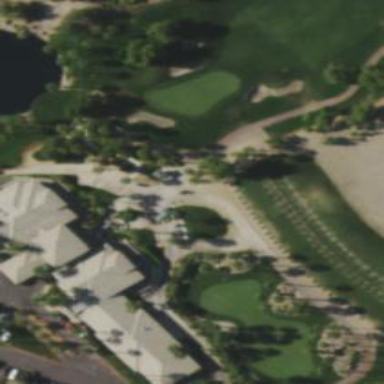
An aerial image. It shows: Path designated for golf carts.